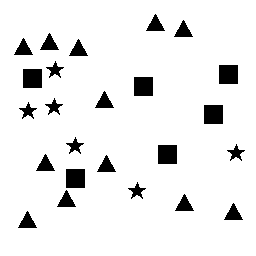
Squares: 6
Triangles: 12
Stars: 6
Total shapes: 24